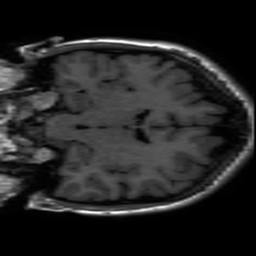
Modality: inplaneT1
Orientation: coronal
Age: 18
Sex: female
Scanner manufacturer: ge
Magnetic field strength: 3 T
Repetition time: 2.297 s
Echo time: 0.02273 s